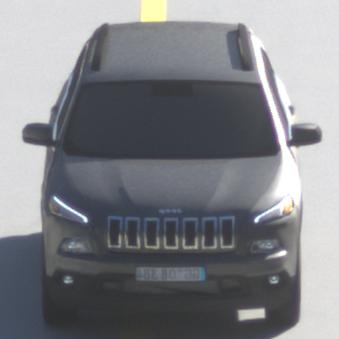
Make: Jeep
Model: Cherokee 3.2 V6 Pentastar
Detailed model: Cherokee (KL)
Model produced from: 2014/07
Model produced until: 2015/07
Doors: 5
Color: gray
Road condition: dry road
Daytime: sunrise or sunset
Contrast: medium contrast